Brain MRI, modality: hrT2
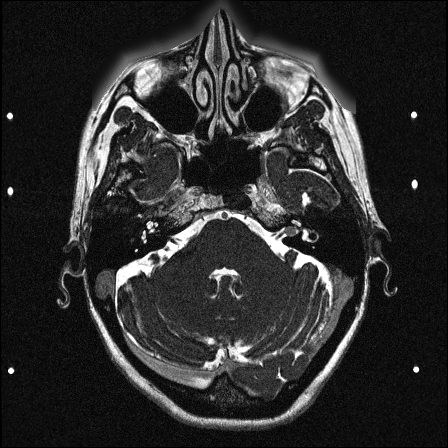